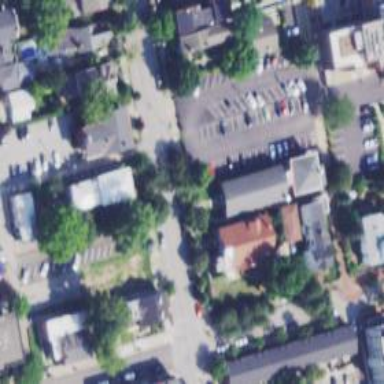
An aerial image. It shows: Alleyway designated as service road.